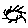
Label: sun